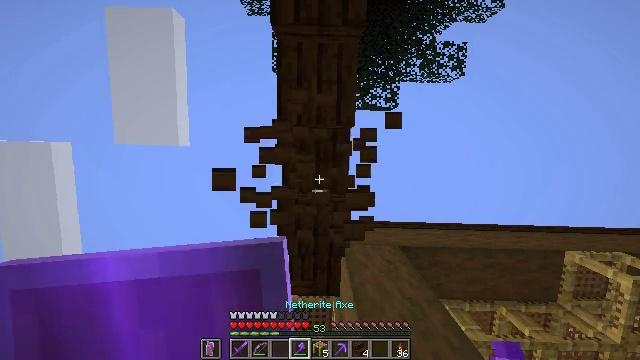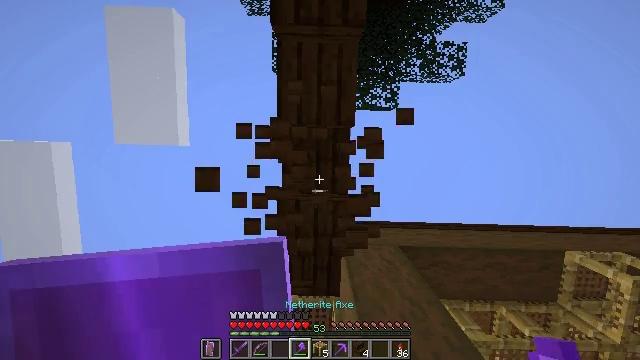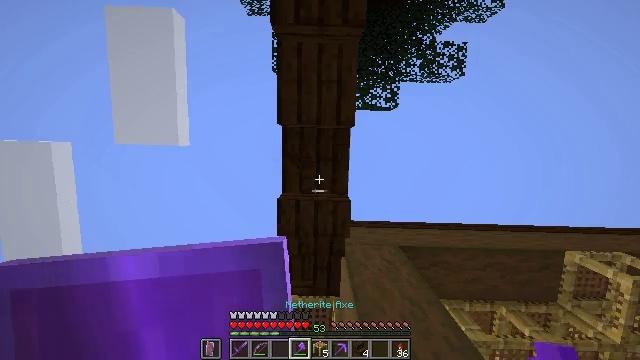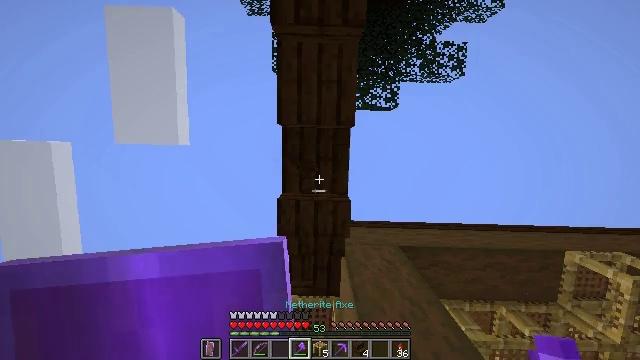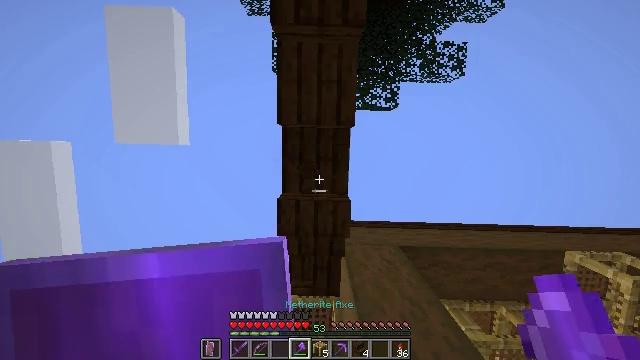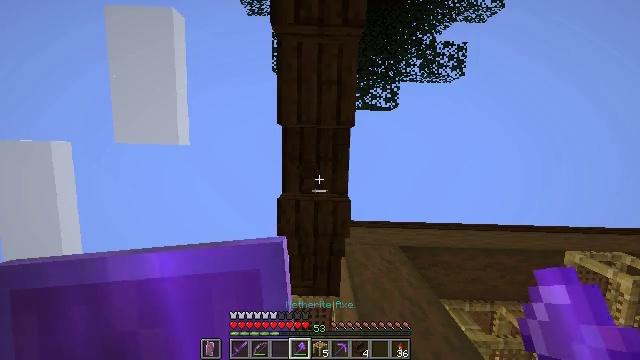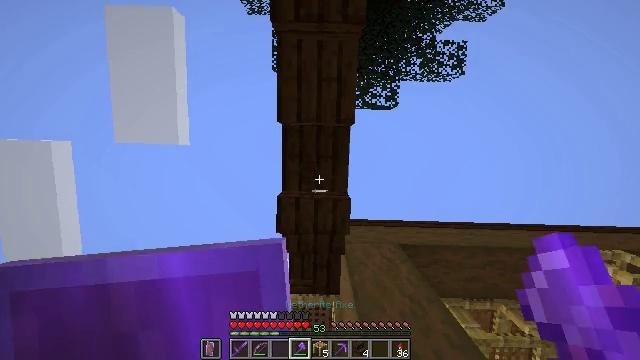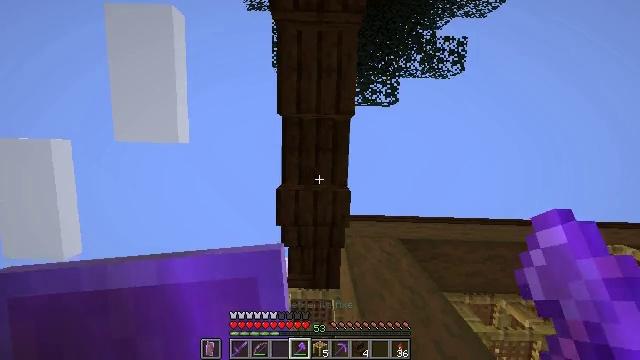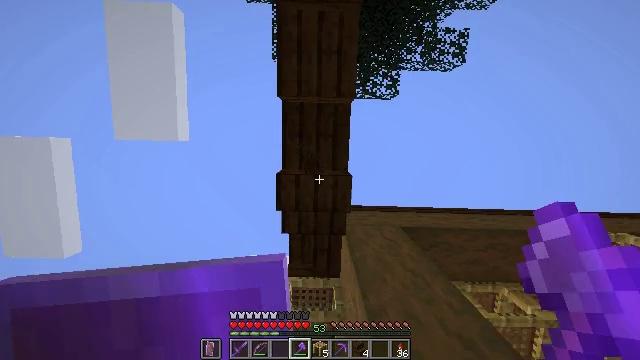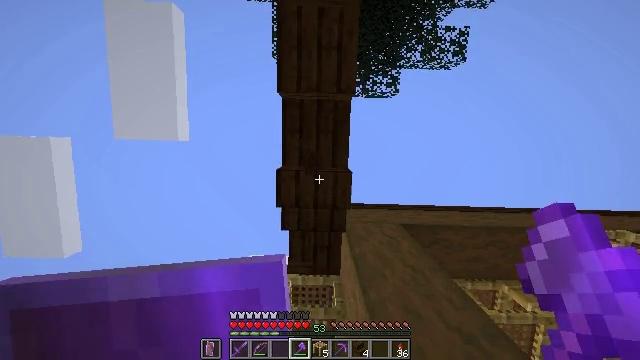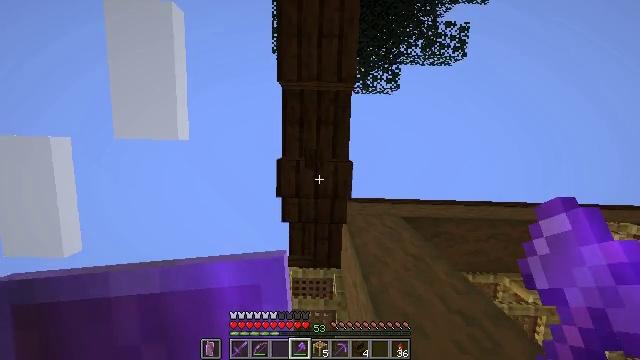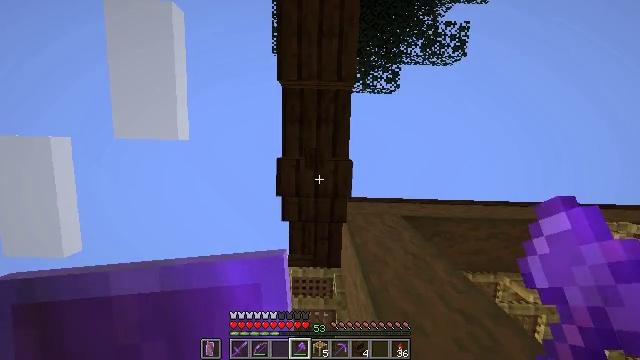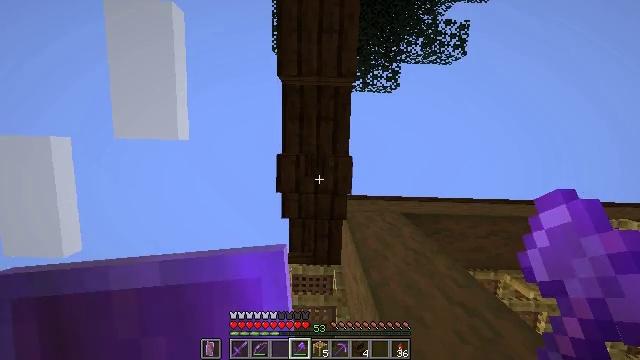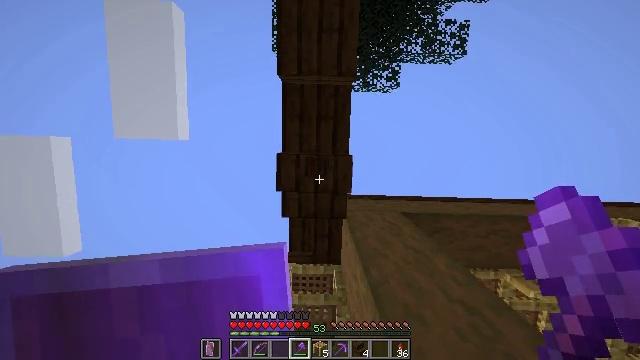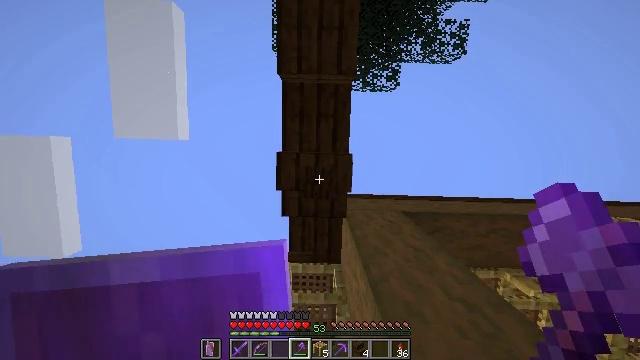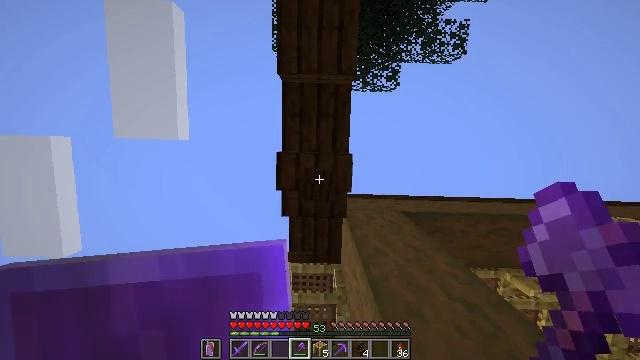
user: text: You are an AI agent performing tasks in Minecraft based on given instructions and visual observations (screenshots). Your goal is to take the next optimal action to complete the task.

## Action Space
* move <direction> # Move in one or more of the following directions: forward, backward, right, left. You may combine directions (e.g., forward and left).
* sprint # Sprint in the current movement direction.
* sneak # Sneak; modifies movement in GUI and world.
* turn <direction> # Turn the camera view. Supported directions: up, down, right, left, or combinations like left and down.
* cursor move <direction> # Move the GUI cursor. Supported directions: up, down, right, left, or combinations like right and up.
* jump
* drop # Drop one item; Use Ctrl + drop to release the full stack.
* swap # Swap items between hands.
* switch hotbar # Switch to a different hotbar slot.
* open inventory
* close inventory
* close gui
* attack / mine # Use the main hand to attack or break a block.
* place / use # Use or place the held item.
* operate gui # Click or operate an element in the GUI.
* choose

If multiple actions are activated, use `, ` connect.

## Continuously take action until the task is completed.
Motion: motion action
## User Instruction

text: Destroy the dark oak slab to recycle it.
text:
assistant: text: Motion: no_op
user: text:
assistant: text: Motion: no_op
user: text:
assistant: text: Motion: no_op
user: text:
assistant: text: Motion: no_op
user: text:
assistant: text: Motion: no_op
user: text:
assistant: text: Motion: move forward
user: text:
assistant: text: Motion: move forward
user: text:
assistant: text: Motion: move forward
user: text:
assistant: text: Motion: no_op
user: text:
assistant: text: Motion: no_op
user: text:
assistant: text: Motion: no_op
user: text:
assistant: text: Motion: no_op
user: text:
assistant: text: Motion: no_op
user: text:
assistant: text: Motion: no_op
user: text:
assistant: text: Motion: no_op
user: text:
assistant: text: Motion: no_op
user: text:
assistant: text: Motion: no_op
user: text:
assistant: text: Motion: no_op
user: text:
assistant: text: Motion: no_op
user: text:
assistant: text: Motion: no_op
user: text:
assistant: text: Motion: no_op
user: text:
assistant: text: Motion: no_op
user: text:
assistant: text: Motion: no_op
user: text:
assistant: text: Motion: move back
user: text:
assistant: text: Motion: move back
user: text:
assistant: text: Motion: move back
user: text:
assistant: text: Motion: move back, turn down
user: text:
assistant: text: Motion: move back, turn down
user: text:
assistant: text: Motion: move back, turn down
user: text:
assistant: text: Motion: move back, turn down